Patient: sex F, age 41
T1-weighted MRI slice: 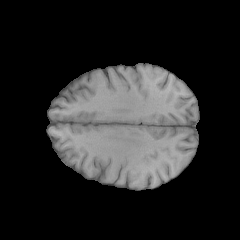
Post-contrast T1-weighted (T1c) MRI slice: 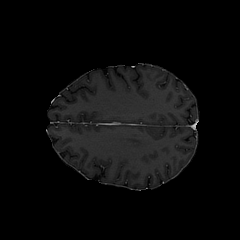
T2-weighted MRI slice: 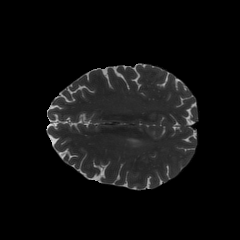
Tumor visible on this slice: yes
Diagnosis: Glioblastoma, IDH-wildtype
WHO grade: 4